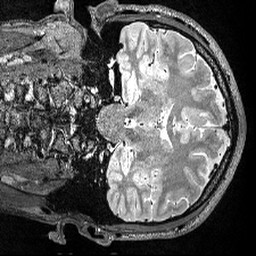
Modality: T2w
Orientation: coronal
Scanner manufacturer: siemens
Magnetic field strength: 3 T
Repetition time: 3.2 s
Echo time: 0.566 s